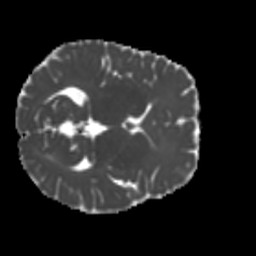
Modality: MD
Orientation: axial
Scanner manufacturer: siemens
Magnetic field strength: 3 T
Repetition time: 4 s
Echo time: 0.0594 s